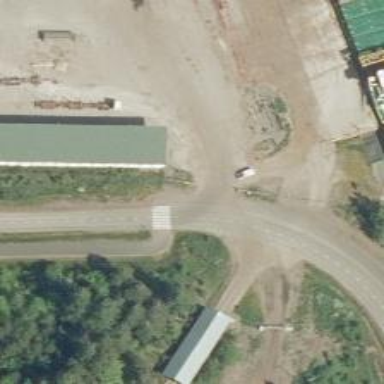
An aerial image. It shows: Marked road crossing.